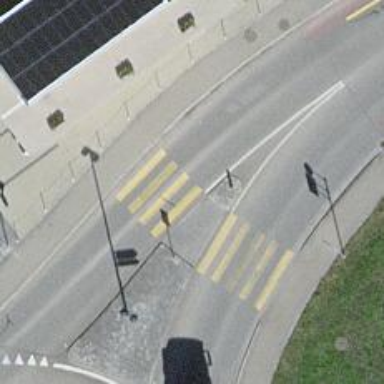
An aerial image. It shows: Uncontrolled zebra crossing on the road.